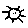
Label: sun